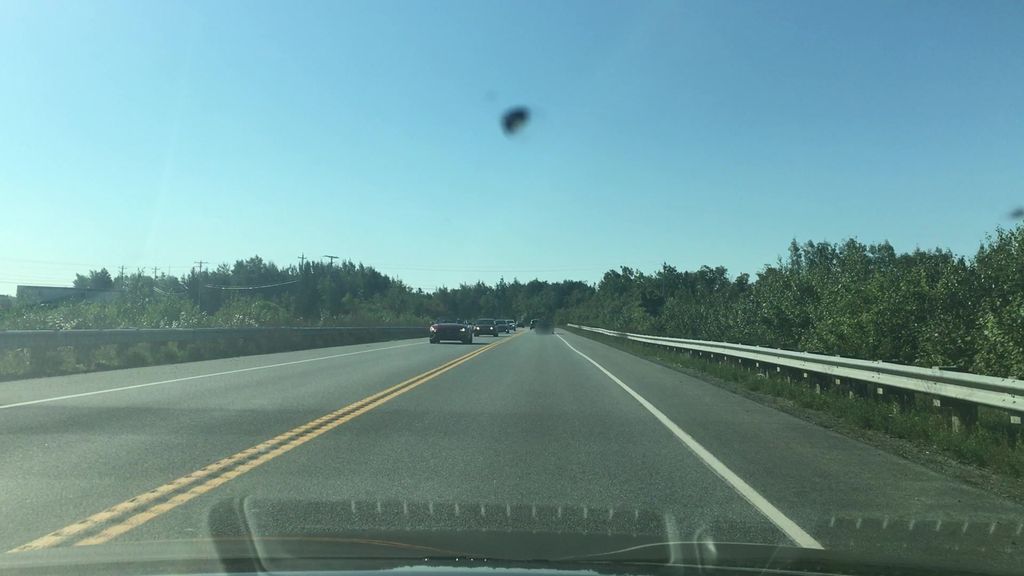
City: halifax